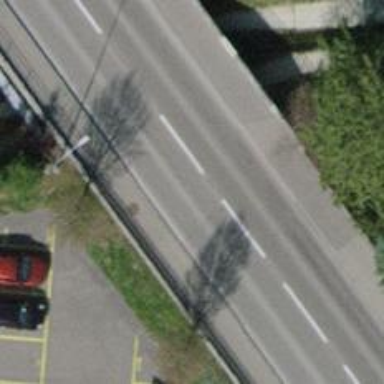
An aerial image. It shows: Secondary road with asphalt surface crossing over bridge. There are separate sidewalks on both sides of the road.